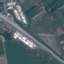
Land use / land cover: Highway